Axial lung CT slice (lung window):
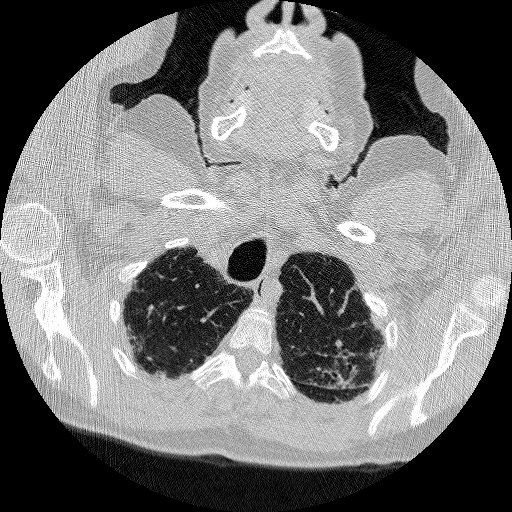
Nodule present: no